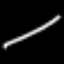
Label: line